Current action and preconditions to check: path_clear

Your task: For each precondition in the list above, predict whether it will hold at this action.

Consider the current scene as observed from the mobile robot's camera, and analyze the predicted future states of all dynamic agents (e.g., people, animals, vehicles, or any moving entities) within the NEXT SECOND.

IMPORTANT: Only answer "very likely" if you are absolutely certain—based on strong, clear evidence—that a dynamic agent will violate the precondition in the predicted future state. Do NOT answer "very likely" for unlikely, ambiguous, or low-probability risks.

Ask yourself for each precondition: Is there a high probability, with clear and convincing evidence, that the predicted future states of any dynamic agent will interfere with the predicted future state of the currently executing action within the NEXT SECOND, causing that precondition to fail?

Assess the risk level based on these predictions. Use "likely" or "very likely" if motions create a clear risk of interference.

Use "neutral" or "improbable" if agents are nearby but their predicted paths are clearly diverging or non-conflicting.

Failure Risk Categories: "very improbable", "improbable", "neutral", "likely", "very likely"

Answer Format: Output ONLY the probability_of_failure value from these categories: "very improbable", "improbable", "neutral", "likely", "very likely"

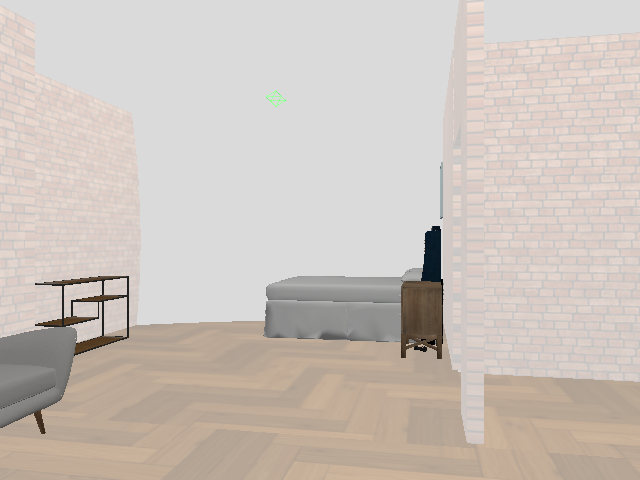

Answer: very improbable